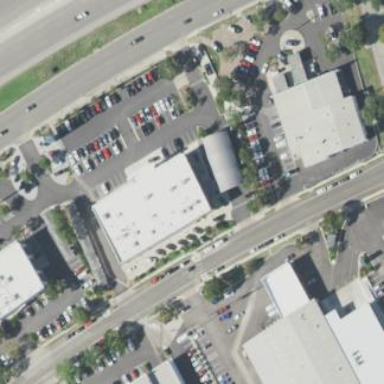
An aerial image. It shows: Retail building.